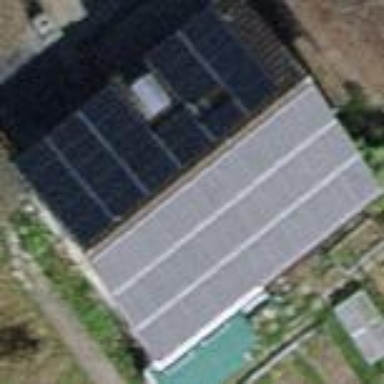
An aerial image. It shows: Solar power generator using photovoltaic method with solar photovoltaic panel types.